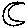
Label: moon